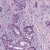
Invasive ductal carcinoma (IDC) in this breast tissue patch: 0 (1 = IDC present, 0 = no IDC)